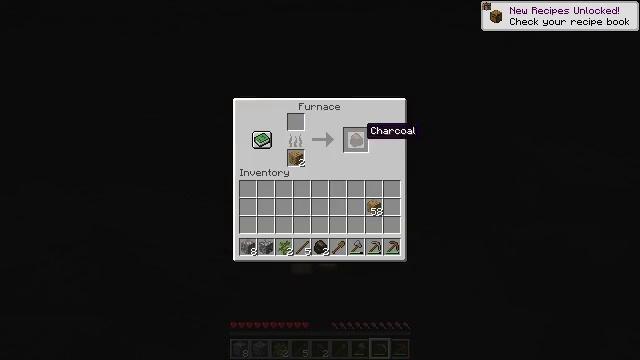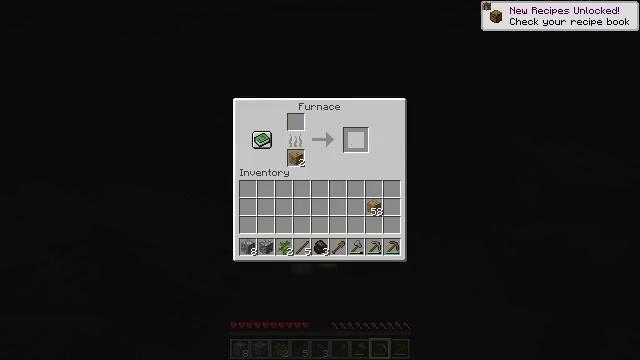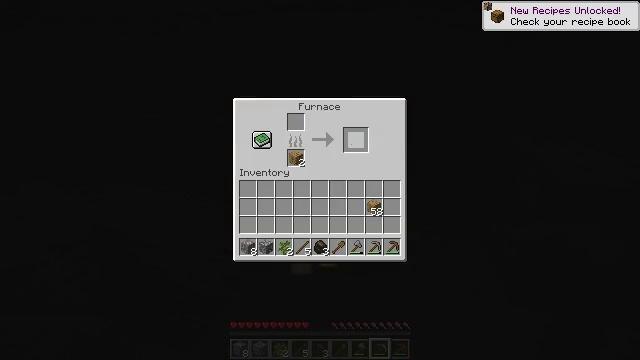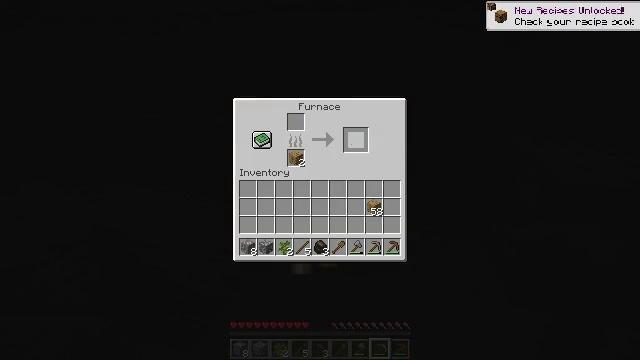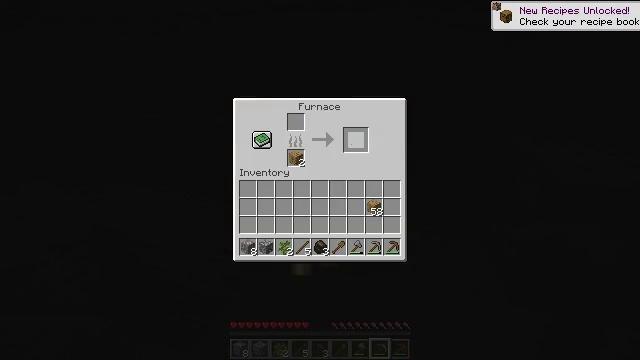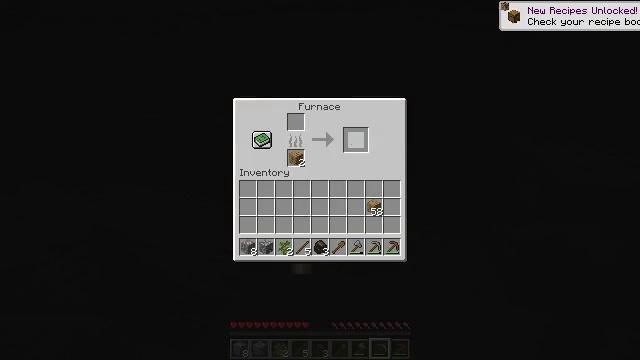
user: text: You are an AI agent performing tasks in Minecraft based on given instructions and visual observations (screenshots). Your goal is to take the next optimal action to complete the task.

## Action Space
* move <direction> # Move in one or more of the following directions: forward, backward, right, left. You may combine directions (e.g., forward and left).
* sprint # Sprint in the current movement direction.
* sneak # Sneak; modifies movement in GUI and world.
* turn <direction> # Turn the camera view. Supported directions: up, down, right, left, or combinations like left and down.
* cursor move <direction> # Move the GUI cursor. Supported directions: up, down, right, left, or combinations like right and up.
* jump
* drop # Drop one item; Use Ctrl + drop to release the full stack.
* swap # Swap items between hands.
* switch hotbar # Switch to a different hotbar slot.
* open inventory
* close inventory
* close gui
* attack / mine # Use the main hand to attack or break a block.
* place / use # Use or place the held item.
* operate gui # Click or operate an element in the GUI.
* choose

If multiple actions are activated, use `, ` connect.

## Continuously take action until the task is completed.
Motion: motion action
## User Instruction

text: Craft charcoal by smelting logs in a furnace.
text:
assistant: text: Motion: sneak, operate gui
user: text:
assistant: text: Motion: sneak, operate gui
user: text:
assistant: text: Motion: sneak, operate gui
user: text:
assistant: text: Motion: sneak
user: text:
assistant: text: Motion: sneak
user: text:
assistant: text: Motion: sneak